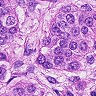
Metastatic tissue present: yes